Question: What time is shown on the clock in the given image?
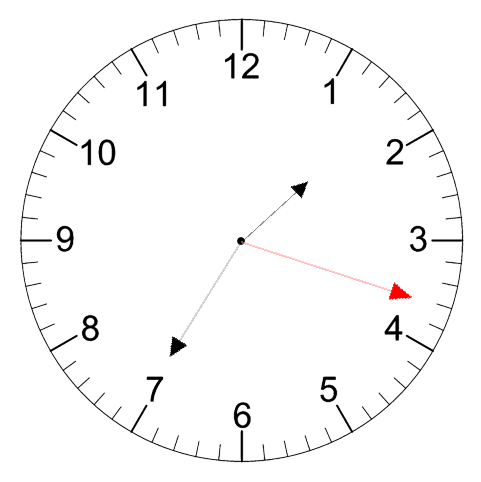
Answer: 01:35:18